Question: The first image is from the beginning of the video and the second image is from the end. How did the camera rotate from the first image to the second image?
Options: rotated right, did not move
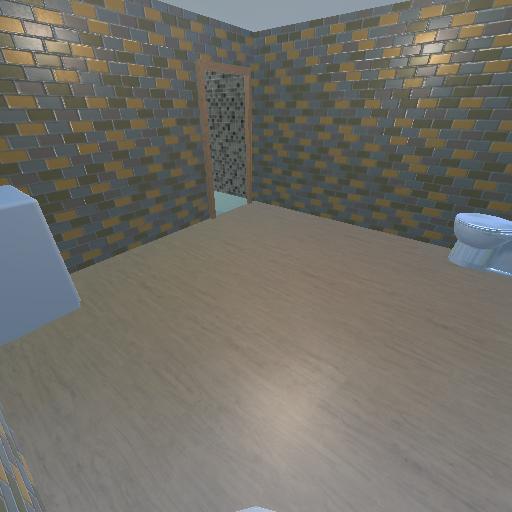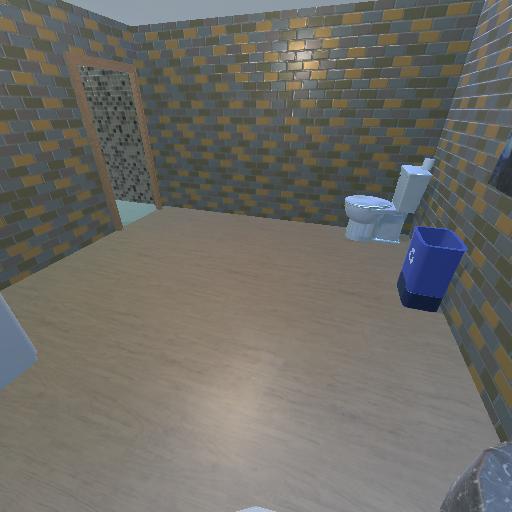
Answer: rotated right